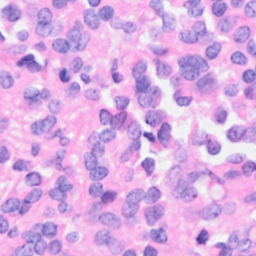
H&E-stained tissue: Breast